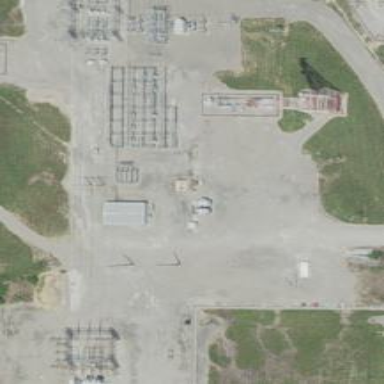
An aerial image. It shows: Substation protected by fence.